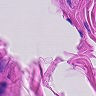
Metastatic tissue present: no